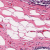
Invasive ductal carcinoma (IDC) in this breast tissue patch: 0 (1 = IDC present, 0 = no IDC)